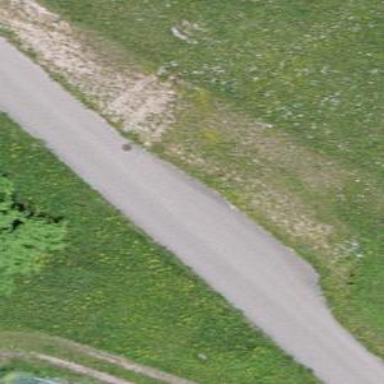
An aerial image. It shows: Passing place on the road.